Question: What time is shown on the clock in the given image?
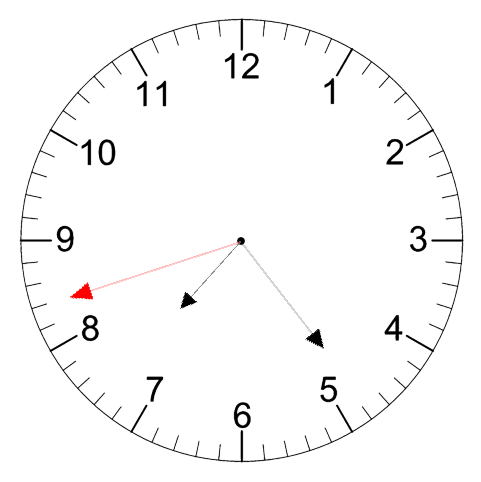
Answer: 07:23:42